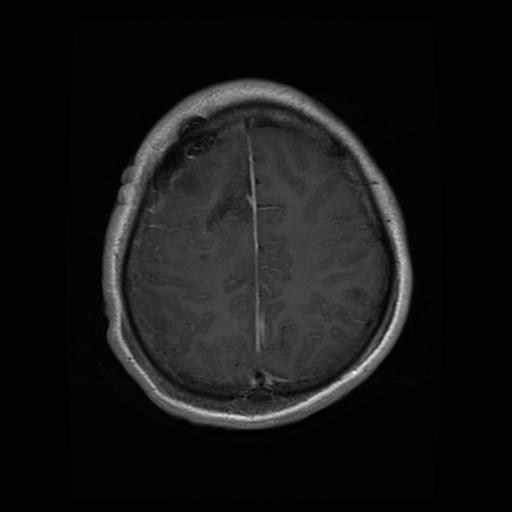
Label: glioma